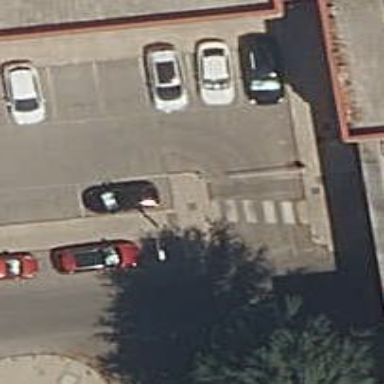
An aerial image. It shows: Lift gate barrier.